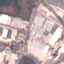
Land use / land cover: Industrial